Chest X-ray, AP view. Patient: 52 years old, sex F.
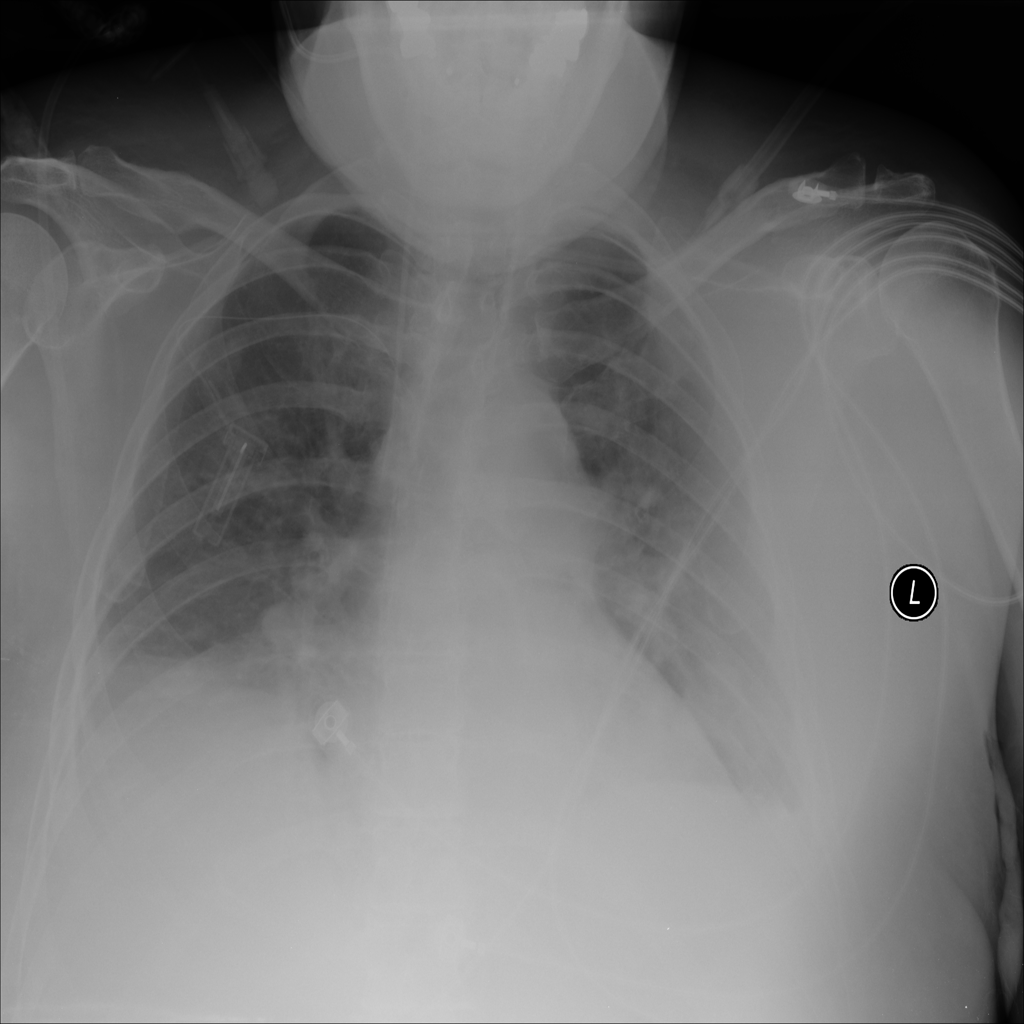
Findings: No Finding